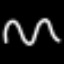
Label: squiggle